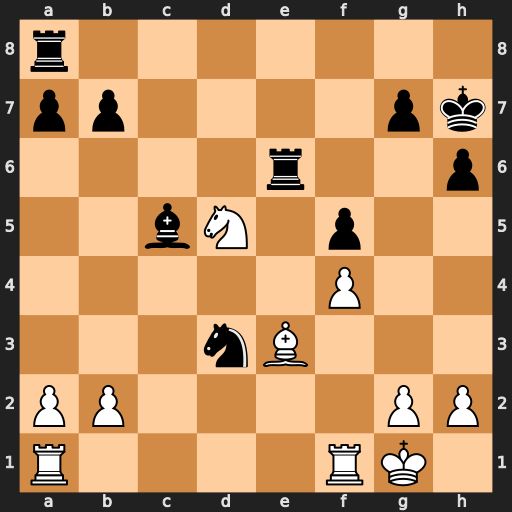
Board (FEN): r7/pp4pk/4r2p/2bN1p2/5P2/3nB3/PP4PP/R4RK1
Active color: w
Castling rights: -
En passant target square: -
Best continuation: Bxc5 Rd8 Nc7 Rc6 Bxa7